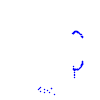
Particle: proton